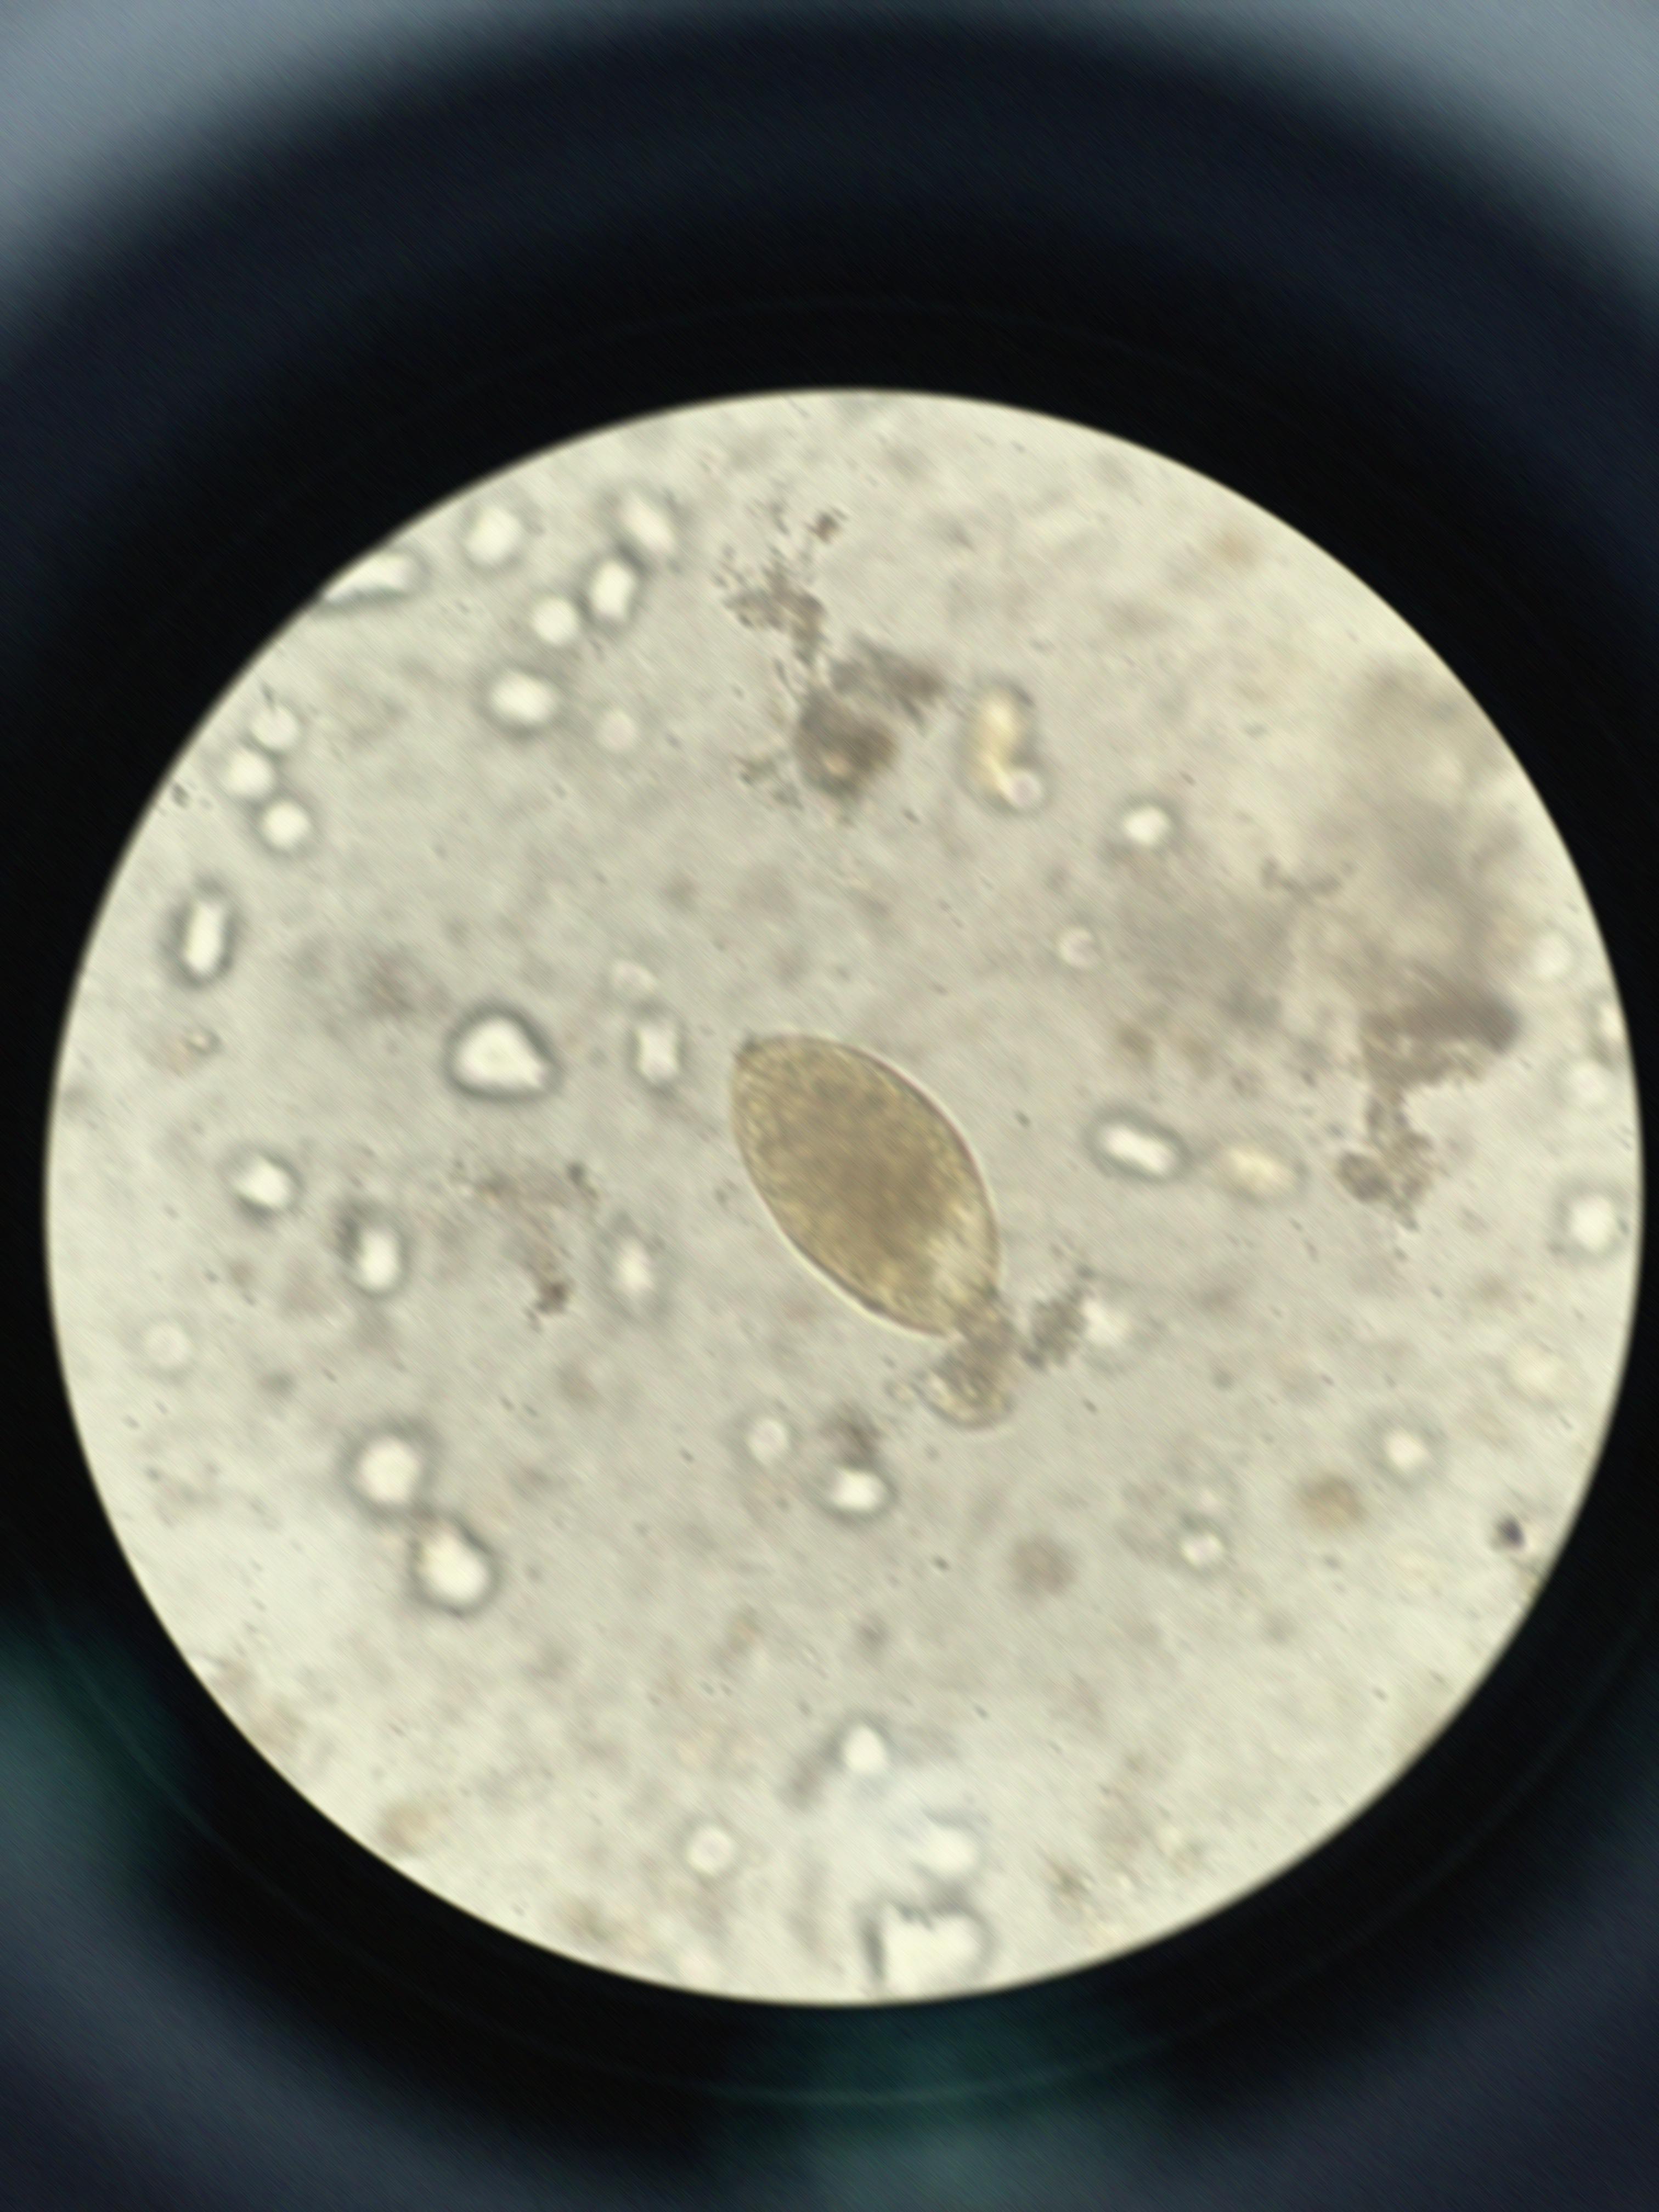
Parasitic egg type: Fasciolopsis buski